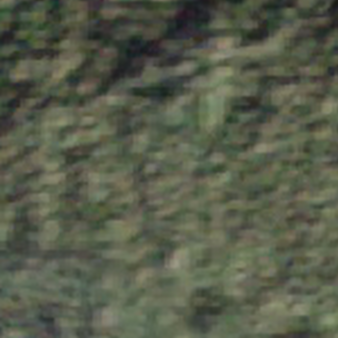
Label: other